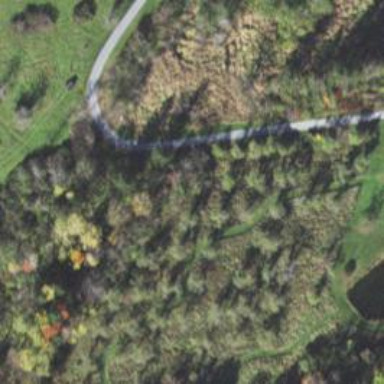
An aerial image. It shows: Culvert tunnel.